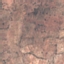
Land use / land cover class: PermanentCrop